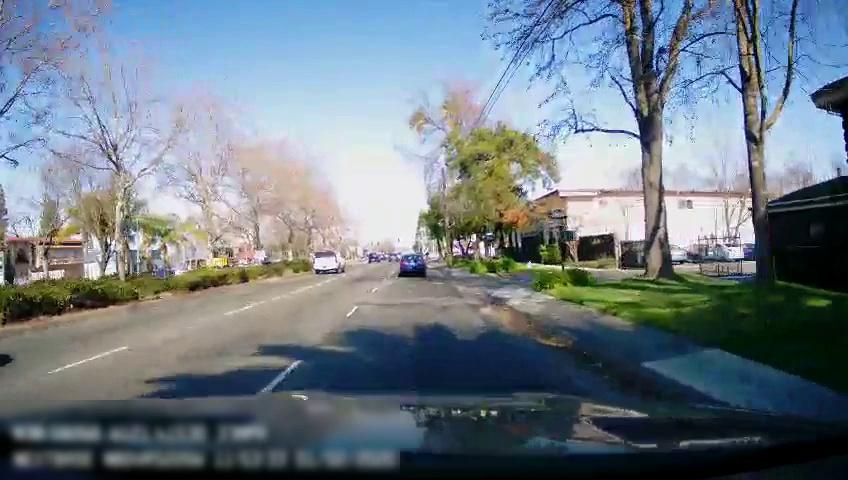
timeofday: Day
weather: Sunny
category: Drivable Space
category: Drivable Space
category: Vehicles | Truck
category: Vehicles | Car
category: Vehicles | Car
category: Vehicles | Car
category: Vehicles | Car
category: Vehicles | Car
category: Lanes | Alternate Lane
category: Lanes | Current Lane